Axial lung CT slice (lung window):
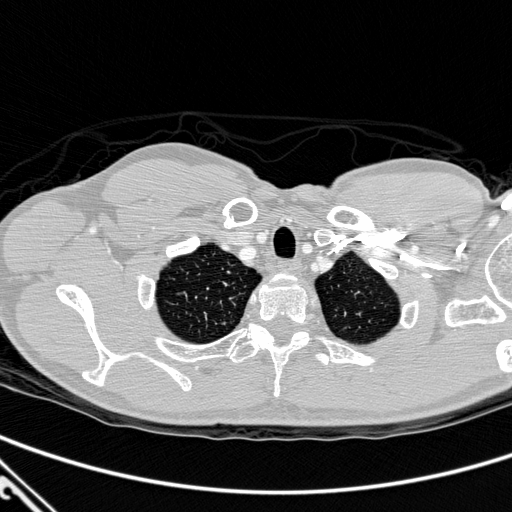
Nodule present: no